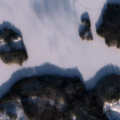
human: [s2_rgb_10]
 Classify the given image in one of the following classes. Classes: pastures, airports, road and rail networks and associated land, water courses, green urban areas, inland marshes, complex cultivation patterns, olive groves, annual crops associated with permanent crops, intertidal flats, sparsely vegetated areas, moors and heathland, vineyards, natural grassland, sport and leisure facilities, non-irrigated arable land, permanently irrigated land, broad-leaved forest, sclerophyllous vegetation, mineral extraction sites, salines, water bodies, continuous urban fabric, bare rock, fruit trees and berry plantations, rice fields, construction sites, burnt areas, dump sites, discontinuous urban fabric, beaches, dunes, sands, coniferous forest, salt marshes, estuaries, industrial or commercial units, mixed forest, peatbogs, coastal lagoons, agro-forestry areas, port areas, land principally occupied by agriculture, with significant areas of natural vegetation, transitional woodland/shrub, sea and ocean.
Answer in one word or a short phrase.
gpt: coniferous forest, water bodies